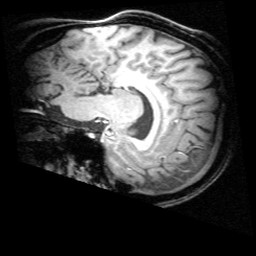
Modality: T1w
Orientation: sagittal
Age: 30
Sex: female